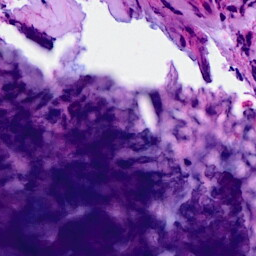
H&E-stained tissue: Breast